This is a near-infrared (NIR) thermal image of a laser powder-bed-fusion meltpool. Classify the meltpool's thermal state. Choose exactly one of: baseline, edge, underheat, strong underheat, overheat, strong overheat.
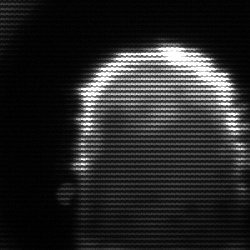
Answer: baseline